Field crop: maize
Growth stage: 2
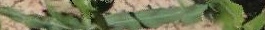
Species: maize